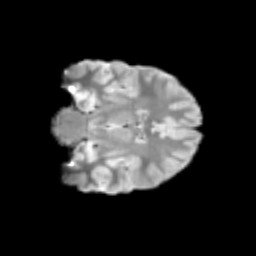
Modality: T2w
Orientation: coronal
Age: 10
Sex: male
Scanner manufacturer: siemens
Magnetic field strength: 3 T
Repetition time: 3.8 s
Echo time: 0.07 s